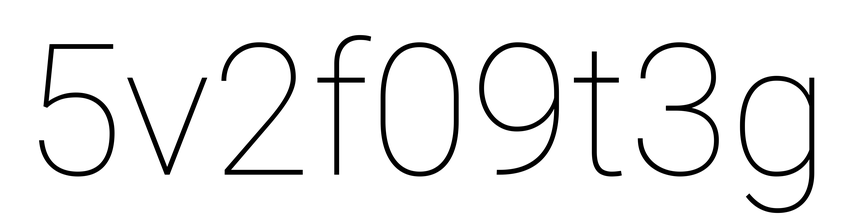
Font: Roboto_Thin